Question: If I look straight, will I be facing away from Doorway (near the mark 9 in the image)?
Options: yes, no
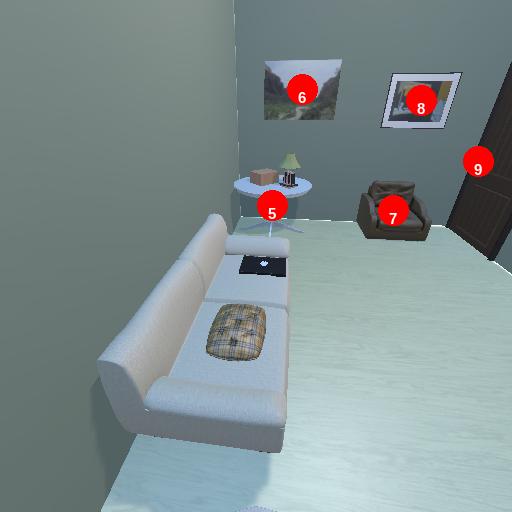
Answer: yes